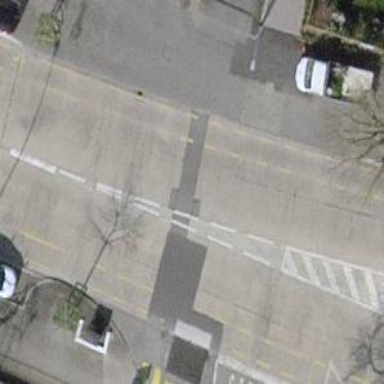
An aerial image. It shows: Service road with sidewalk alongside.